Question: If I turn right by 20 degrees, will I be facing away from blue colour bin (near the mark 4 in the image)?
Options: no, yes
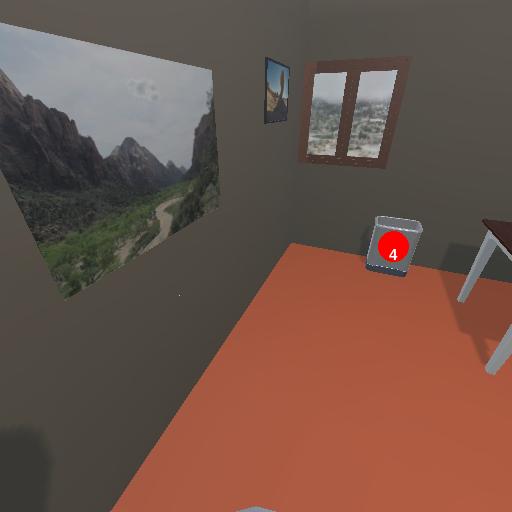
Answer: no